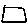
Label: square